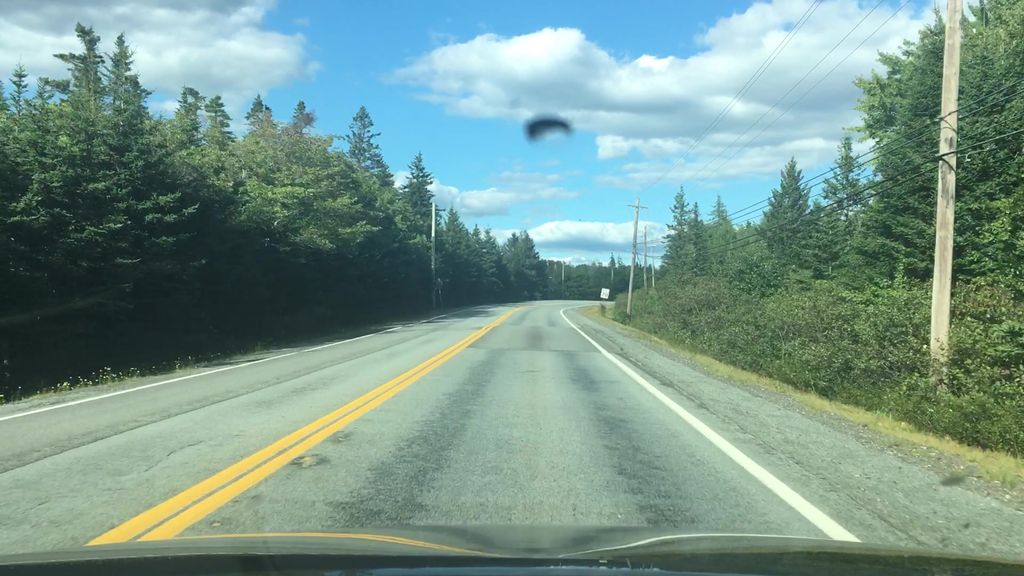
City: halifax